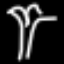
Label: palm tree